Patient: sex F, age 48
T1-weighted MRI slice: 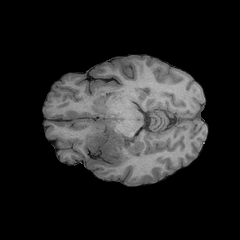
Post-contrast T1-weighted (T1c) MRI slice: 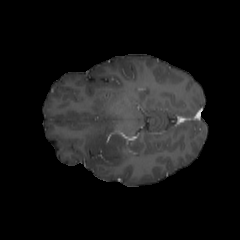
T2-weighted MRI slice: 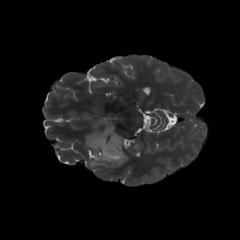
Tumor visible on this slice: yes
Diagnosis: Astrocytoma, IDH-mutant
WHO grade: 2